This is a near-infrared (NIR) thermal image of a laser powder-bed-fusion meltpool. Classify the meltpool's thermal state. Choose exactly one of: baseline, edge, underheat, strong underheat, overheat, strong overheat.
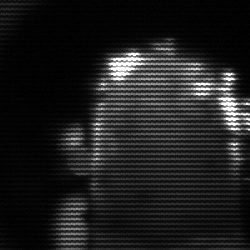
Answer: baseline